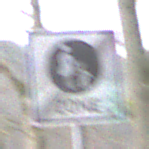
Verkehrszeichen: EndeFussgaengerzone
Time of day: MorningAfternoon
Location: Outdoor (Nature)
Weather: PartlyCloudy
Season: NotSpecified
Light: Natural